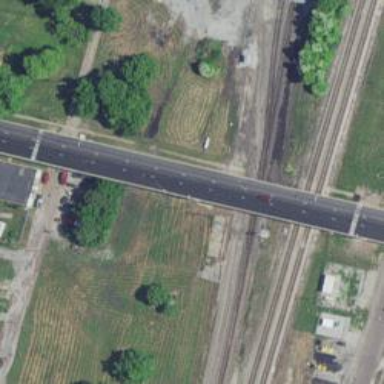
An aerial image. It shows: Abandoned railway.